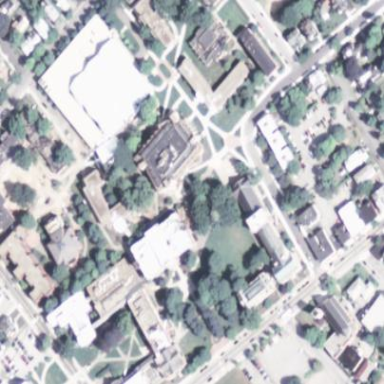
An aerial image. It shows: University.